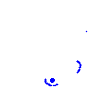
Particle: electron